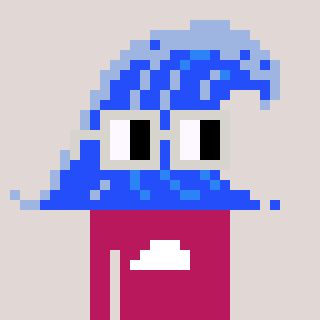
a pixel art character with square light gray glasses, a wave-shaped head and a darkpink-colored body on a warm background